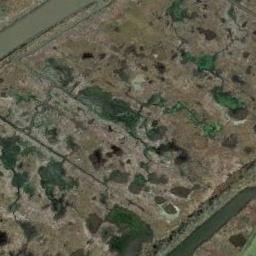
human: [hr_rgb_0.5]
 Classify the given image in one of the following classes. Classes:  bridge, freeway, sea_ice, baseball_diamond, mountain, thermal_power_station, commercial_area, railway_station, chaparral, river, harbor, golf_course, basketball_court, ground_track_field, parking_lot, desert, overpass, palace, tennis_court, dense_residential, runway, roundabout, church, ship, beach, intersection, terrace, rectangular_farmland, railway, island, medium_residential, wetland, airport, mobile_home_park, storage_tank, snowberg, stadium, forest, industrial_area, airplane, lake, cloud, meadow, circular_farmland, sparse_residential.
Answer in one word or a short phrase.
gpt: wetland